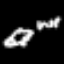
Label: frog